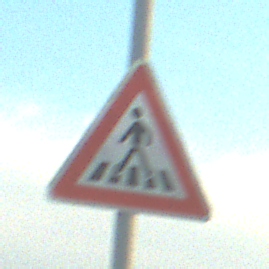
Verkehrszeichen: FussgaengerueberwegRechts
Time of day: SunriseSunset
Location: Outdoor (Nature)
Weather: PartlyCloudy
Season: NotSpecified
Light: Natural